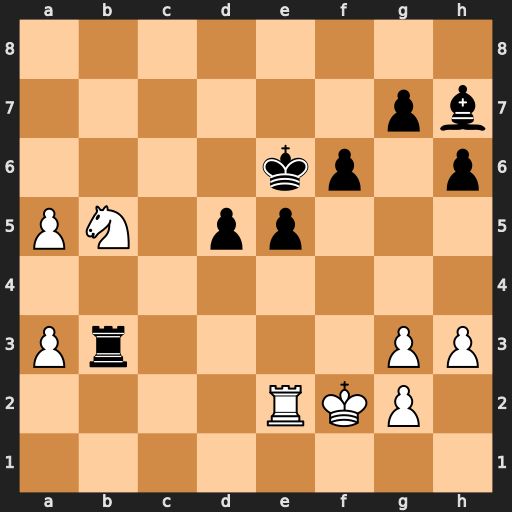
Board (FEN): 8/6pb/4kp1p/PN1pp3/8/Pr4PP/4RKP1/8
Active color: w
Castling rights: -
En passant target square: -
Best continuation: Nd4+ Kd6 Nxb3